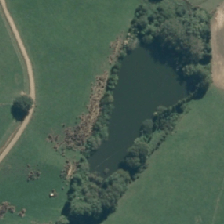
Land cover: lake_pond